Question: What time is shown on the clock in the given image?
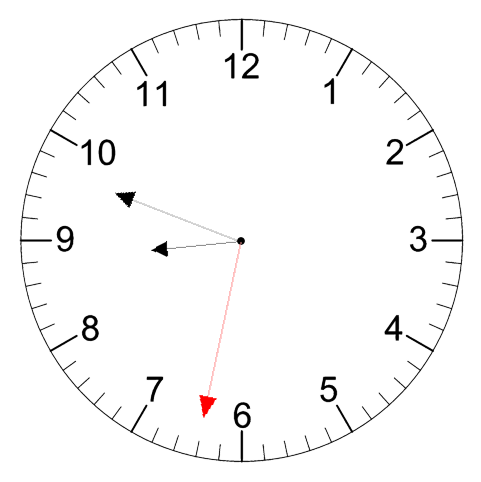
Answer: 08:48:32